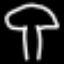
Label: mushroom